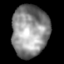
Tissue: skin
Cell type: Epithelial cells
Senescence score: 0.2624
Nuclear area (px): 1852
Mean DAPI intensity: 142.574